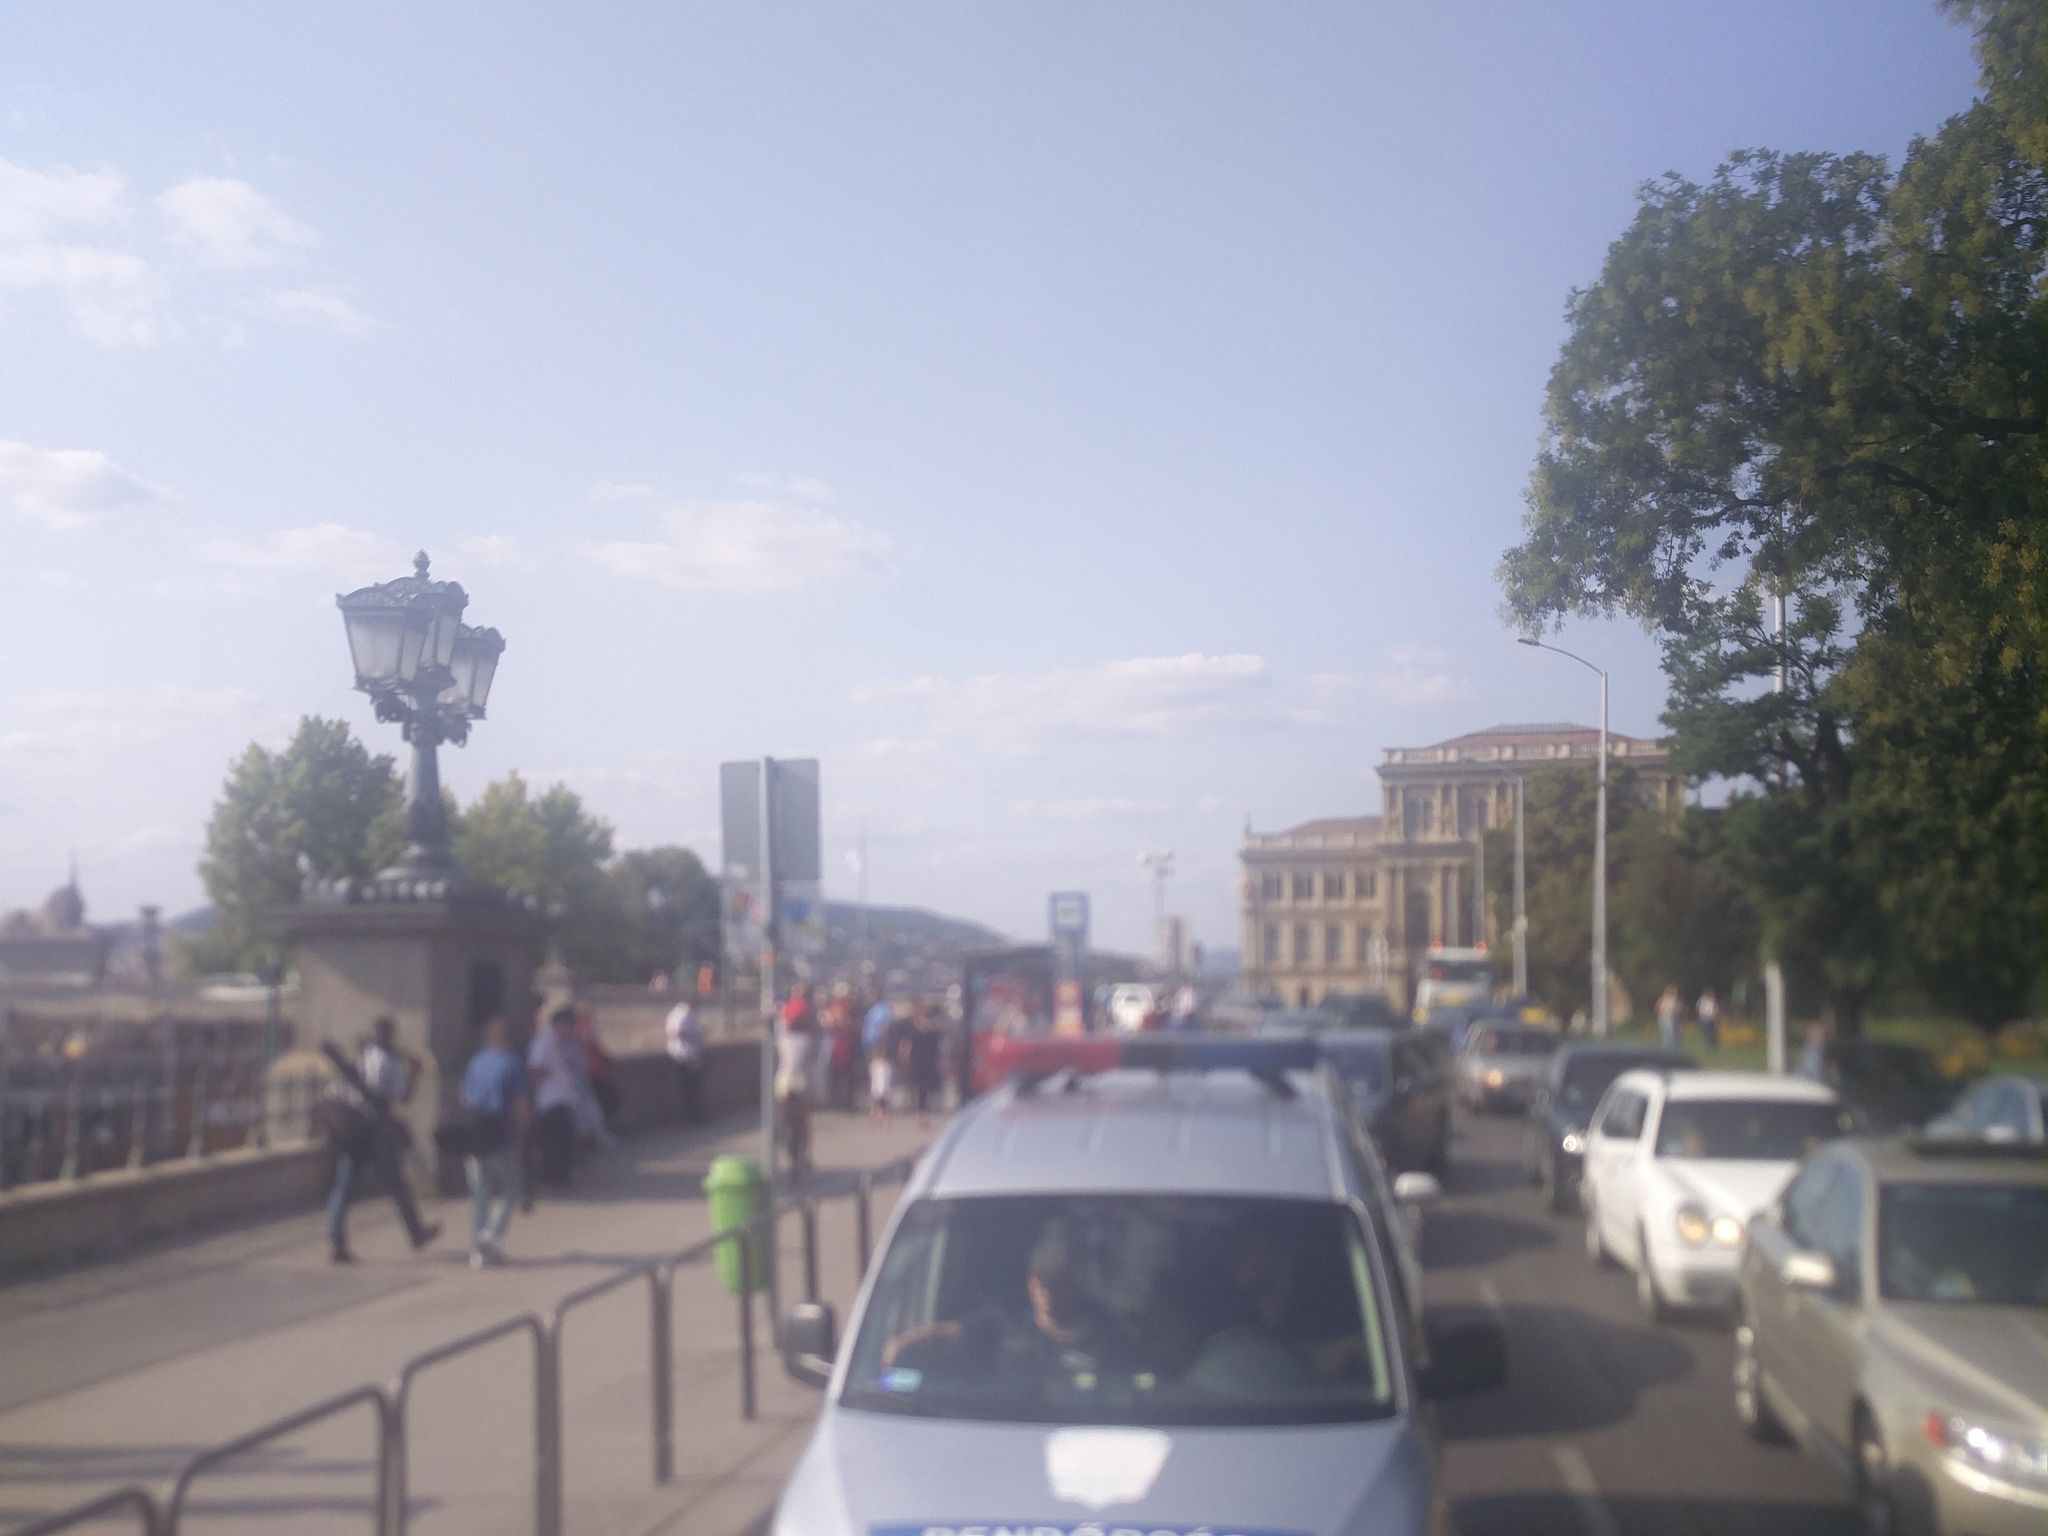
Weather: clear
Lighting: day
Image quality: good
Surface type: walking surface
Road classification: footway, steps
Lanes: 1
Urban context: urban centre
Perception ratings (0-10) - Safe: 0.18, Lively: 7.49, Beautiful: 3.02, Boring: 2.17, Depressing: 4.4, Wealthy: 8.1